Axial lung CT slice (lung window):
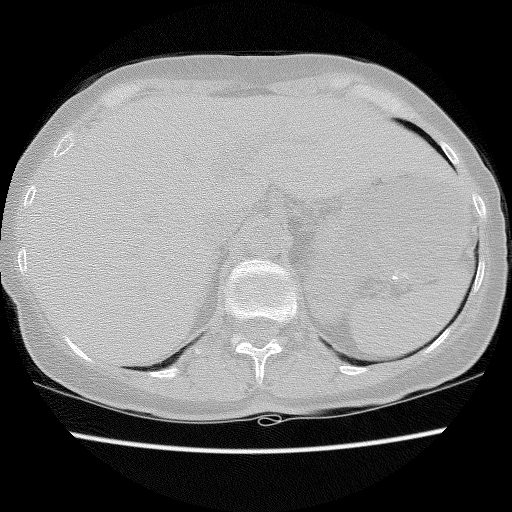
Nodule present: no